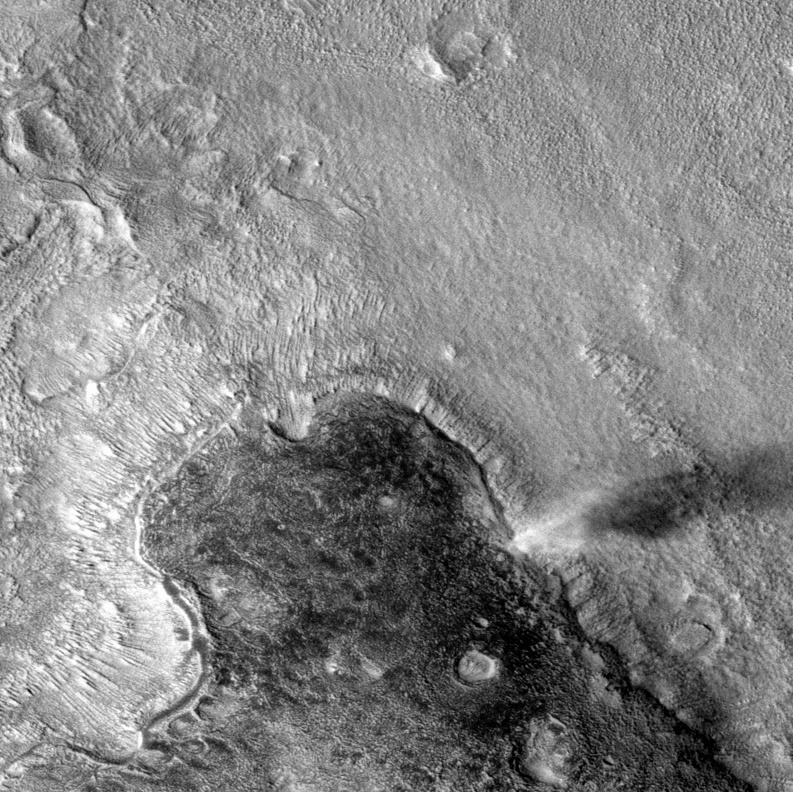
Label: dustdevil